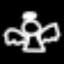
Label: angel